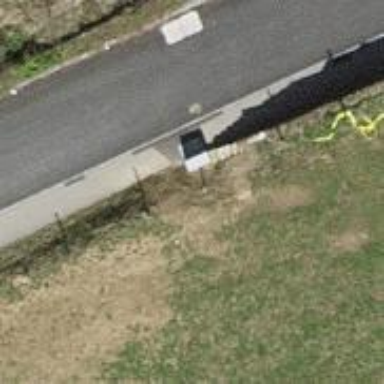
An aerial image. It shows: Retaining wall.